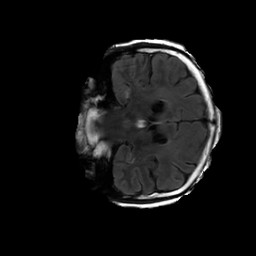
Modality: FLAIR
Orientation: coronal
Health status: ill
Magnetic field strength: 3 T